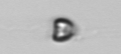
Label: Apedinella